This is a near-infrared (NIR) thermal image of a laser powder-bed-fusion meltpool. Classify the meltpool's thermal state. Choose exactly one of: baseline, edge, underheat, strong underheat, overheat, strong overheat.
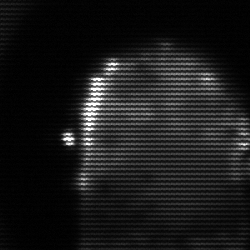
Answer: baseline